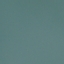
Land use / land cover class: SeaLake